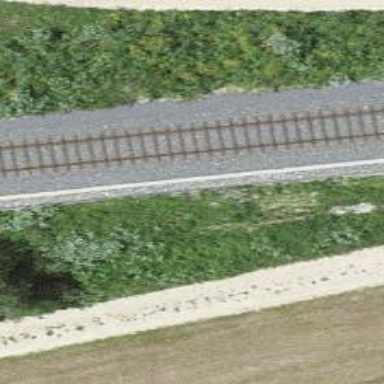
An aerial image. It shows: Compacted track with grade2 level.